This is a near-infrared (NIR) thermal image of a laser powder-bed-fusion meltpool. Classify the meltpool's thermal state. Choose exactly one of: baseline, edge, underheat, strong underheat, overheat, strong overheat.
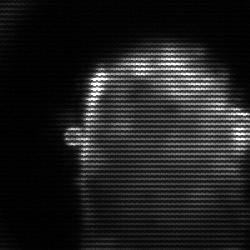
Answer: baseline